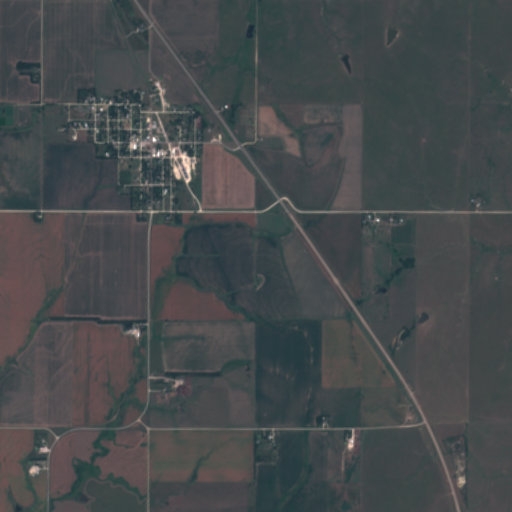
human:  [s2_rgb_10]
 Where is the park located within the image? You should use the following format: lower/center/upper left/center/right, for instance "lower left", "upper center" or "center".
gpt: The park is located in the center left of the image.
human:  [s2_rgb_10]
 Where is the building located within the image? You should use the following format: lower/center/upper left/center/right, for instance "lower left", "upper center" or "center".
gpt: The building is located in the upper left of the image.
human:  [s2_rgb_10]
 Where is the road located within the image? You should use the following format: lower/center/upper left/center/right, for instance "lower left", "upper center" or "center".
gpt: There is no road in the image.